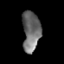
Tissue: lung
Cell type: Others
Senescence score: 0.235
Nuclear area (px): 697
Mean DAPI intensity: 108.799